Question: I have installed Python 2.7 with <URL> of Academic License in Win7 64bit system.
And I want to connect sql server database via python, so I try to install <URL>.
However, it warned as follow.
How should I fix this issue?
Tks.

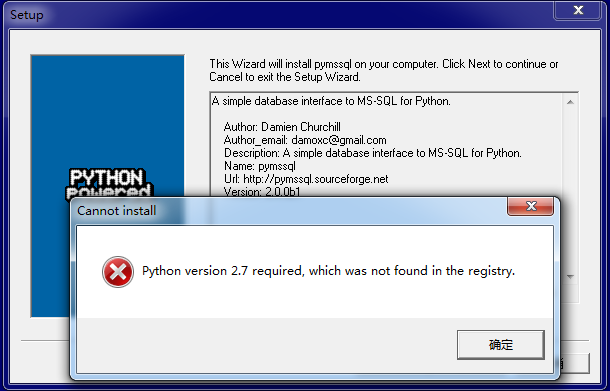
Answer: I assume that EDP forgets to install the correct two variables needed for Python libraries to determain which python version is installed.
Remember that EDP most likely packages Python in their own installer rather than using the Python default one?
Check the following registry keys:
- -